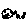
Label: moon